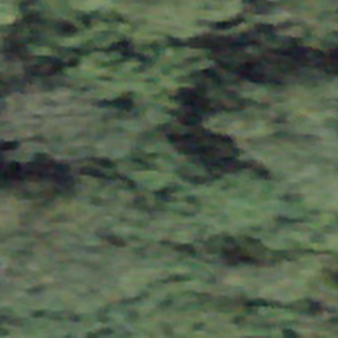
Label: other